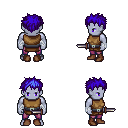
a pixel art fantasy rpg character, male body template, dark elf, purple skin, leather chest armor, magenta pants, blue bedhead hairstyle, white cloth bandages, brown shoes, dagger, four views (front, back, left, right), 2x2 character sprite sheet, small pixel art, hard edges, no anti-aliasing